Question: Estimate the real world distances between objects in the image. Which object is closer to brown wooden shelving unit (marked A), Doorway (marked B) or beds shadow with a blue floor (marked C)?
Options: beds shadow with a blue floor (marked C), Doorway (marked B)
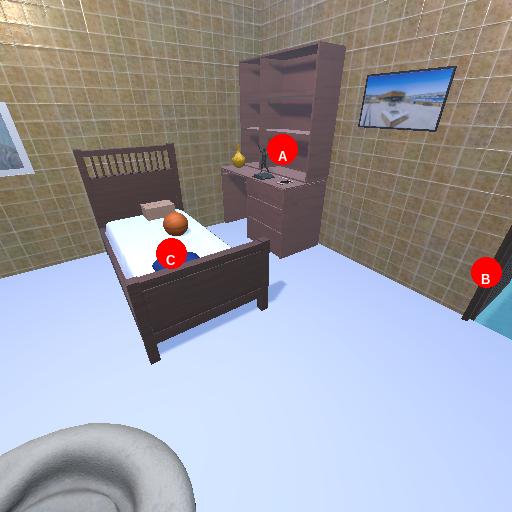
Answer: beds shadow with a blue floor (marked C)